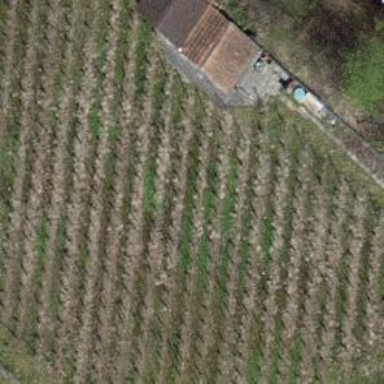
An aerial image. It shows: Vineyard.